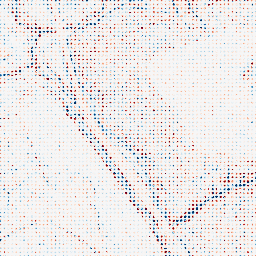
Category: edge_preserving
Decomposition family: bilateral
Decomposition parameters: d: 5
sigma_color: 150
sigma_space: 25
Upsampling method: sinc_blackman
Upsampling parameters: scale: 8
kernel_size: 4
Upsampling scale: 8